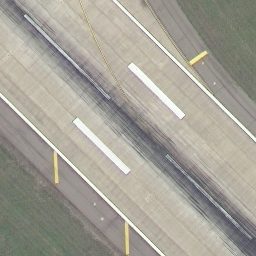
Label: runway